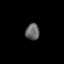
Tissue: prostate
Cell type: T cells
Senescence score: 0.7471
Nuclear area (px): 229
Mean DAPI intensity: 99.983